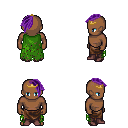
a pixel art fantasy rpg character, male body template, human, dark skin, green tattered cape, robe skirt, purple long mohawk hairstyle, gold tiara, maroon shoes, four views (front, back, left, right), 2x2 character sprite sheet, small pixel art, hard edges, no anti-aliasing